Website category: game
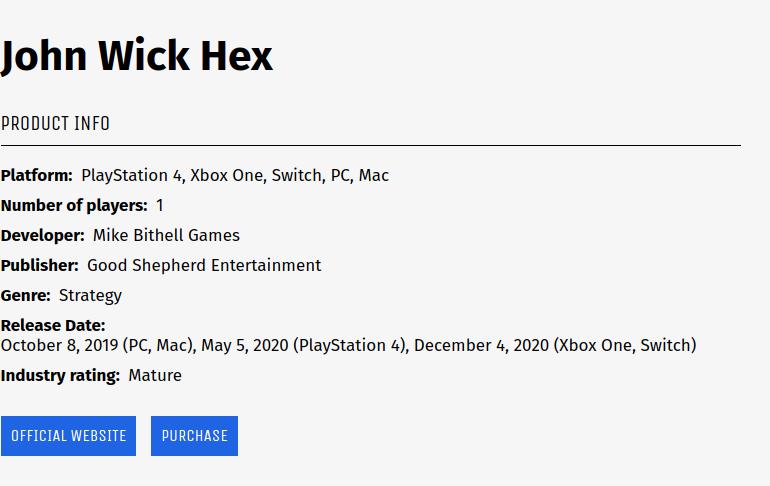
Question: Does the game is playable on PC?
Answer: yes

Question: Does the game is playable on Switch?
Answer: yes

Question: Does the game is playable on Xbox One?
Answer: yes

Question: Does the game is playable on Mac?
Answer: yes

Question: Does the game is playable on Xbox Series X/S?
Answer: no

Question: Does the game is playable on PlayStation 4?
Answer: yes

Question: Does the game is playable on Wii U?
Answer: no

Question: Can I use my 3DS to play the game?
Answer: no

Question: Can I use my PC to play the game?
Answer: yes

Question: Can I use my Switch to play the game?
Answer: yes

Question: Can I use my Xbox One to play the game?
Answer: yes

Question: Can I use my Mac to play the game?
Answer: yes

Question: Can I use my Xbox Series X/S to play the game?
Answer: no

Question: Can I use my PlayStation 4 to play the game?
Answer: yes

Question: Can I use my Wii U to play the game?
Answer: no

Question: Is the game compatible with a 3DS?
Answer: no

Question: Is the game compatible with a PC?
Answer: yes

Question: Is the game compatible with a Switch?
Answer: yes

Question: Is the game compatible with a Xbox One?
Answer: yes

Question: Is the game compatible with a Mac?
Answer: yes

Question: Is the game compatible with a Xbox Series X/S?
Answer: no

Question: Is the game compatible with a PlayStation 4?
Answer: yes

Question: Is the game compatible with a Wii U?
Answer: no